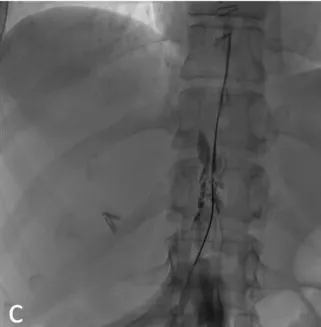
Thoracic duct embolization via percutaneous puncture of the cisterna chyli. Successful catheterization into the thoracic duct.
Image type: radiology (x_ray)